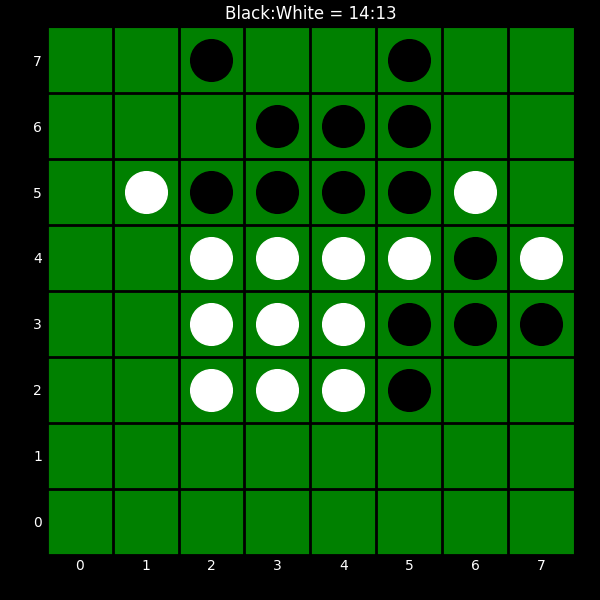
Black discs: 14
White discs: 13